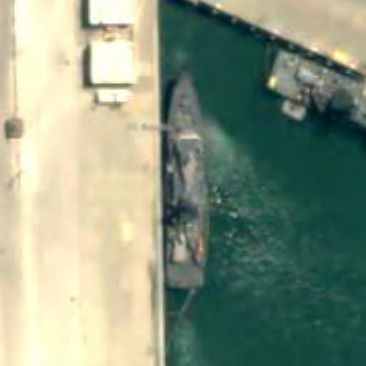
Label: destroyer